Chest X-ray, AP view. Patient: 50 years old, sex M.
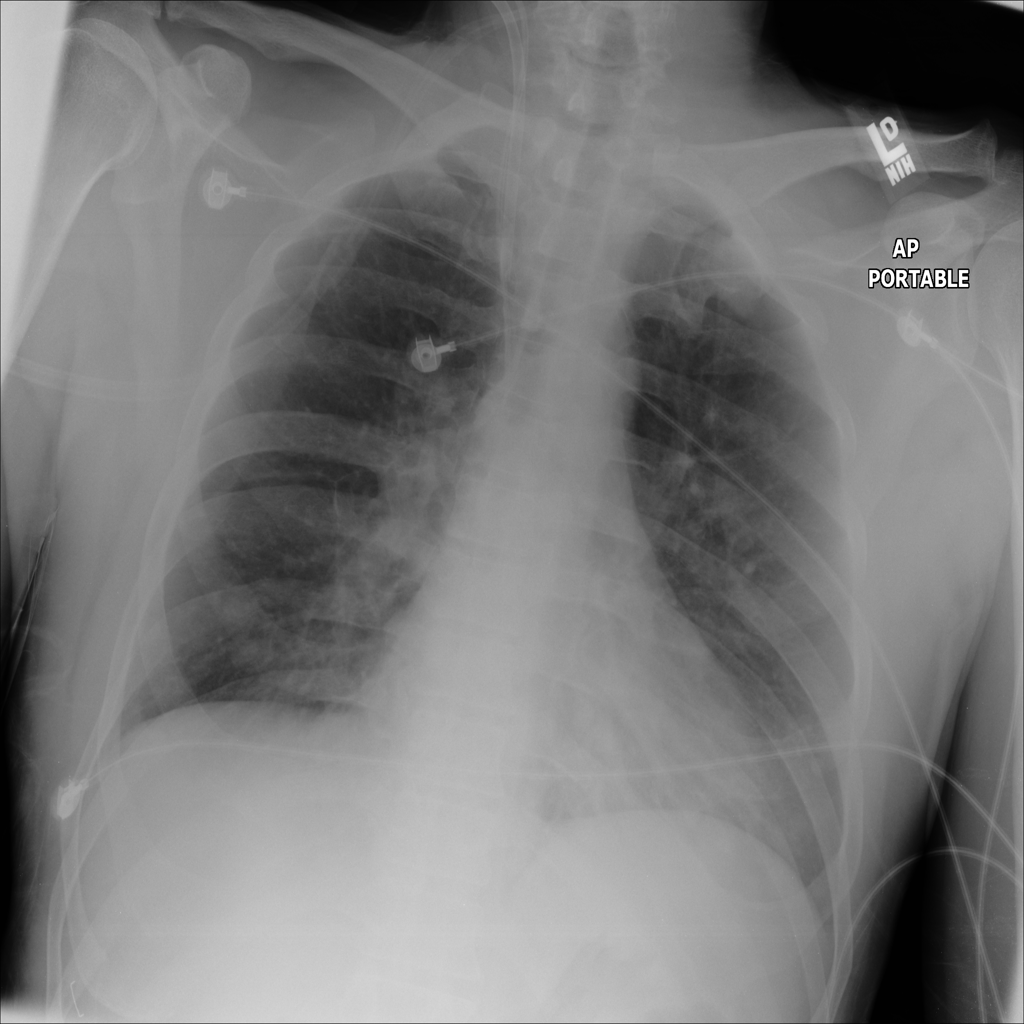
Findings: No Finding